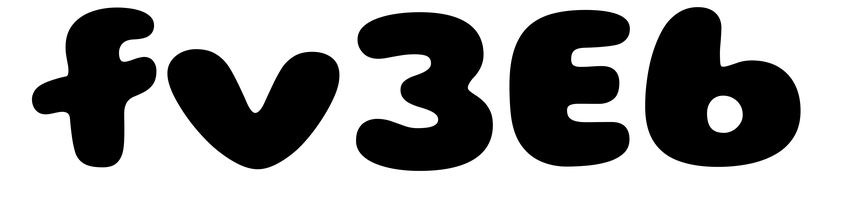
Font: Gluten_ExtraBold